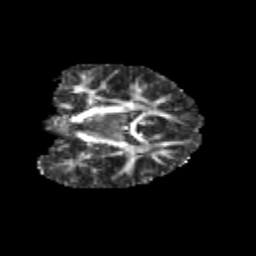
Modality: FA
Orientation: coronal
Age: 10
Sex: female
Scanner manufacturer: siemens
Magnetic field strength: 3 T
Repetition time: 3.8 s
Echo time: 0.07 s